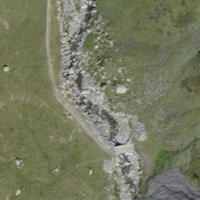
EUNIS habitat code: 31
Species observed at this site:
Achillea nana